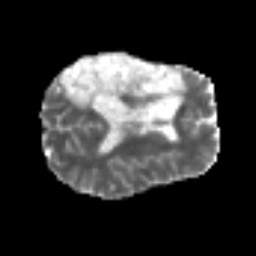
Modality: MD
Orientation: axial
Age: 54
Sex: male
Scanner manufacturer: siemens
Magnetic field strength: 3 T
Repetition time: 6.1 s
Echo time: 0.101 s